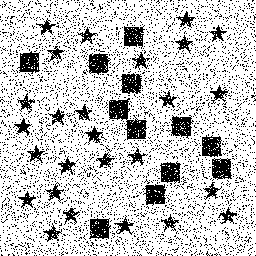
Squares: 12
Triangles: 0
Stars: 26
Total shapes: 38